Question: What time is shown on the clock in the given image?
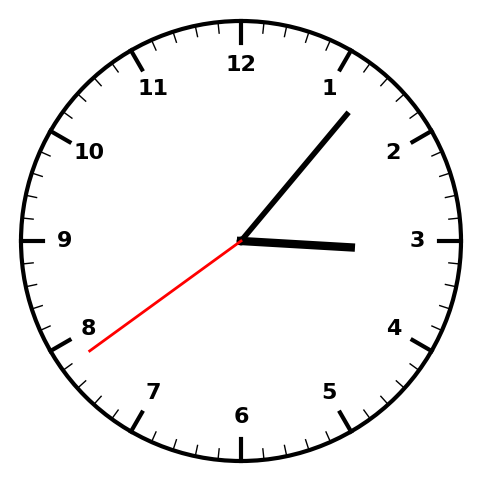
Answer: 03:06:39